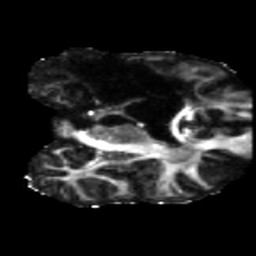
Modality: FA
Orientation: coronal
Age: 41
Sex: male
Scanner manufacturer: siemens
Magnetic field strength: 3 T
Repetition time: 5.47 s
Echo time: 0.0854 s